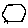
Label: hexagon